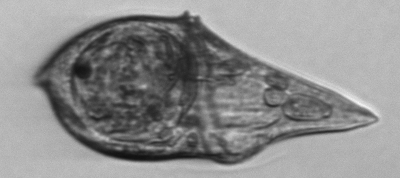
Label: Gyrodinium